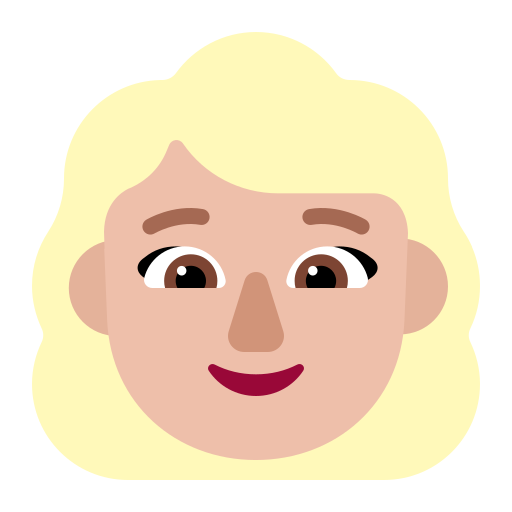
woman blonde hair flat  light